Aerial crown-view tile of a tropical tree (Barro Colorado Island, Panama), acquired 20250915:
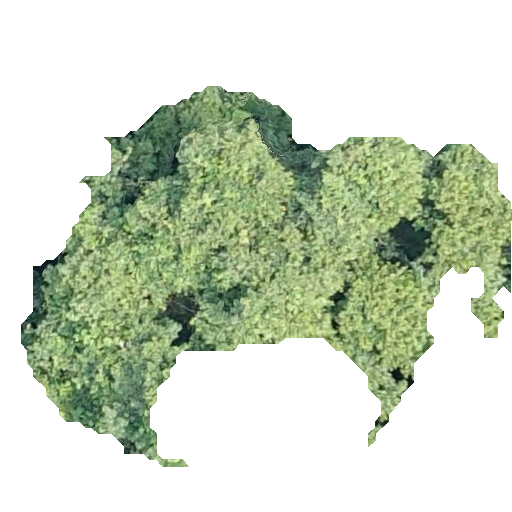
Species: Luehea seemannii
GBIF accepted scientific name: Luehea seemannii
Crown area: 150.689 m²